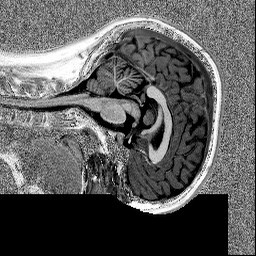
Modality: MP2RAGE
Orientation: sagittal
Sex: female